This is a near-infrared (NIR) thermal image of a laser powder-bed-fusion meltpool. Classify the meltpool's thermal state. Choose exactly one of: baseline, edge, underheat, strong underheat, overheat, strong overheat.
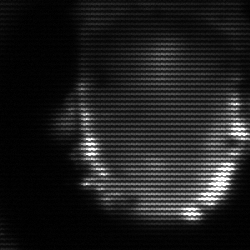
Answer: baseline